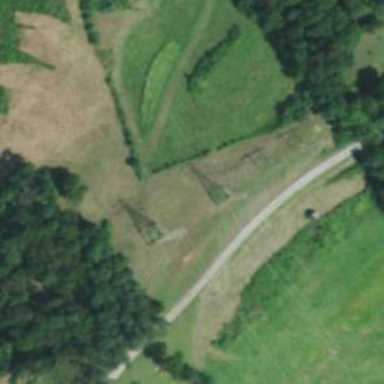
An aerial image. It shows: Lattice structure tower used for power distribution.